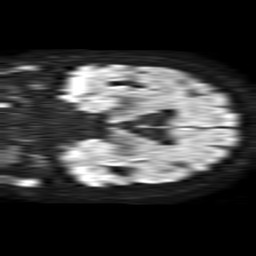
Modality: TRACE
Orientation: coronal
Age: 85
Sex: female
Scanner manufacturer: philips
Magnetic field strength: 1.5 T
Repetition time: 4.6 s
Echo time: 0.08631 s